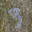
Label: 3